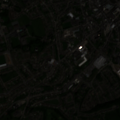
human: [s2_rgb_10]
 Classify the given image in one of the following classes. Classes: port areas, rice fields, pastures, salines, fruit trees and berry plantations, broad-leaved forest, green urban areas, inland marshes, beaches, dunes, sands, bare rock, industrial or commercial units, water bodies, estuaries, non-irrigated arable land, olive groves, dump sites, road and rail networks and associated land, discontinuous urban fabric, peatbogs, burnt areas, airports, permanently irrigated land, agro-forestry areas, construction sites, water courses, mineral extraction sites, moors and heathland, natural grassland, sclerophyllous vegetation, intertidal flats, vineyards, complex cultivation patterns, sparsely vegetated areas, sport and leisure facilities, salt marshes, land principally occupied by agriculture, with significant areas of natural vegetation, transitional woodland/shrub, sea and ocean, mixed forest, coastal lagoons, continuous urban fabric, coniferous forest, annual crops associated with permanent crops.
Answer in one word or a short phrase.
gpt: continuous urban fabric, discontinuous urban fabric, sport and leisure facilities, pastures, land principally occupied by agriculture, with significant areas of natural vegetation